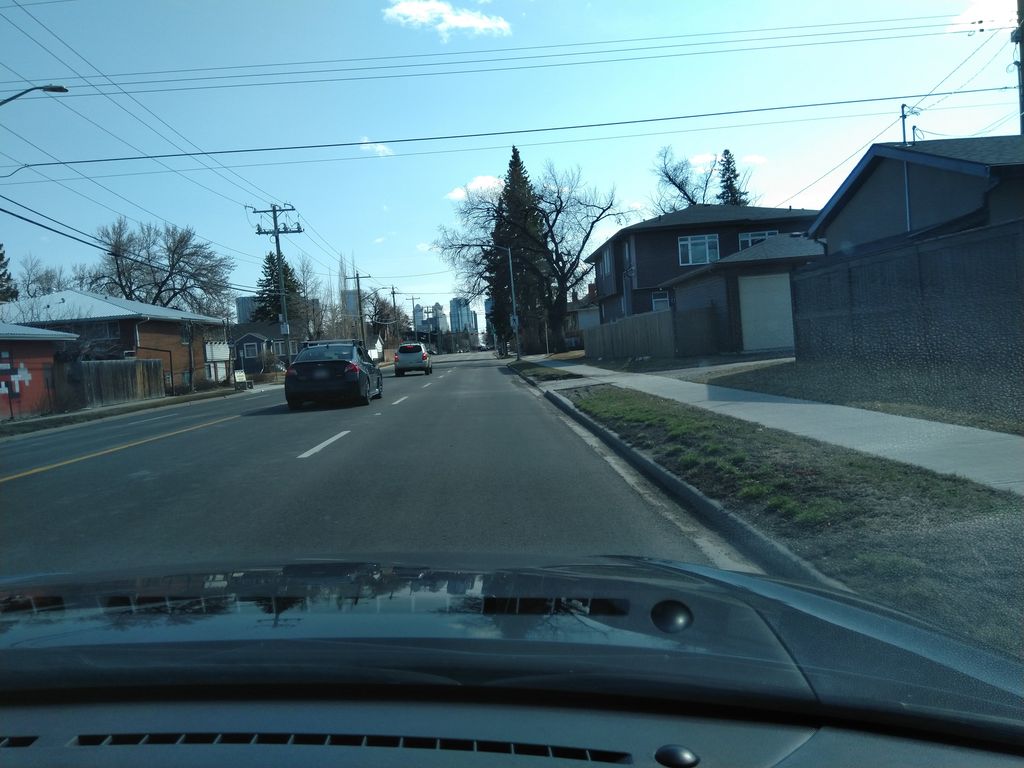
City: calgary